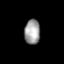
Tissue: prostate
Cell type: Fibroblasts
Senescence score: 0.7249
Nuclear area (px): 380
Mean DAPI intensity: 158.947